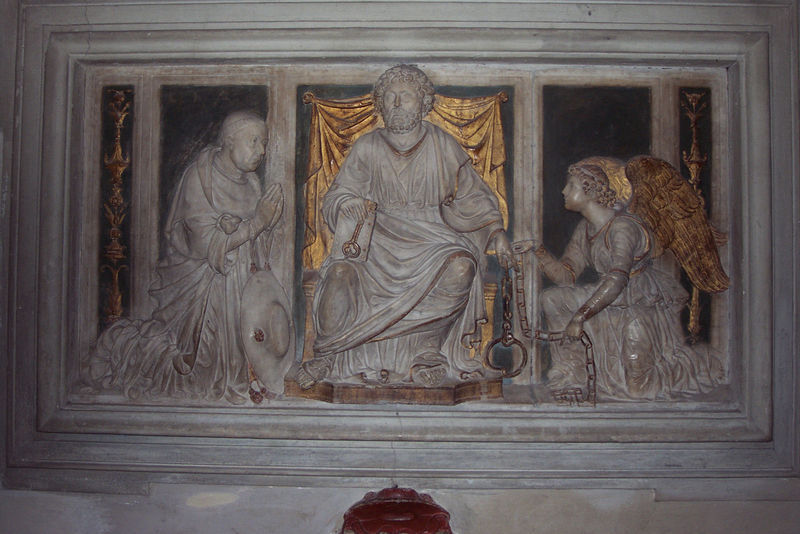
Titel: Epitaph für Nikolaus Cusanus
Künstler: Andrea Bregno
Standort: Rom, S. Pietro in Vincoli (EU - I - Latium)
Schlagwörter: flügel, mann, umhang, sitzen, ausschnitt, hut, männer, bart, rahmen, stein, vorhang, gold, locken, engel, relief, füße, kette, kaiser, könig, thron, detail, knien, beten, sturz, knieen, priester, mönch, umhänge, fresko, schlüssel, petrus, grabmal, epitaph, hare, schlüsel